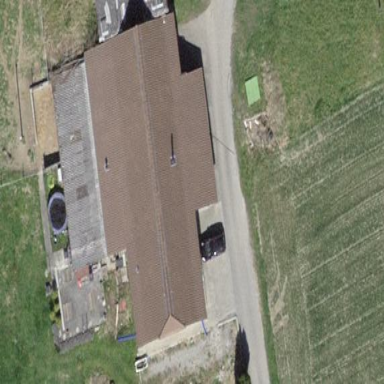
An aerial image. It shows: Simple and straightforward house.